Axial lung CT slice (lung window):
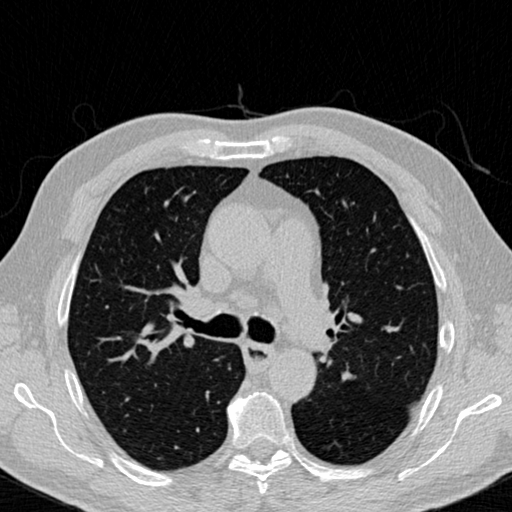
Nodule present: no